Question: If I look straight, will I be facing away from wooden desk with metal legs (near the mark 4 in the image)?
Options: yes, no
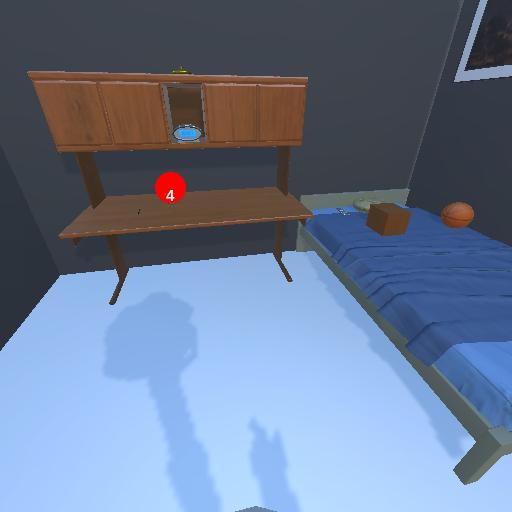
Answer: yes